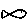
Label: fish